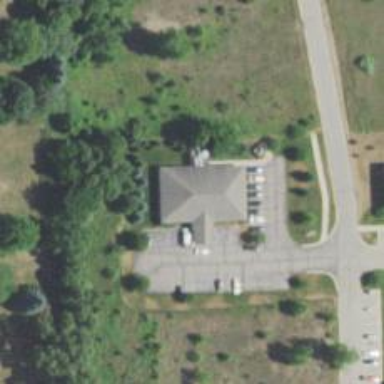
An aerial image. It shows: Clinic.